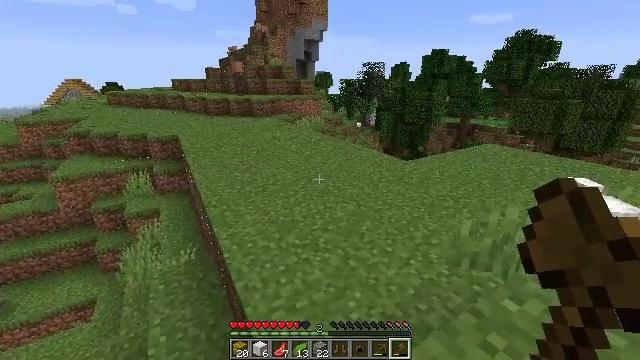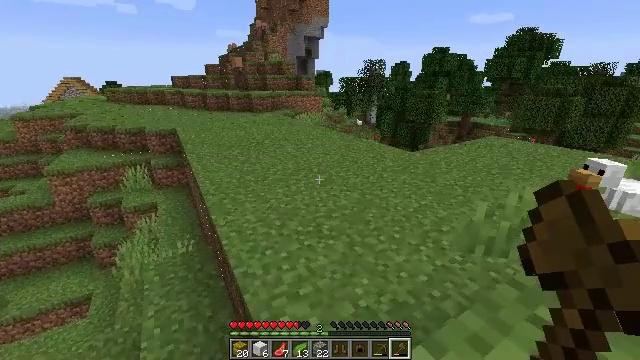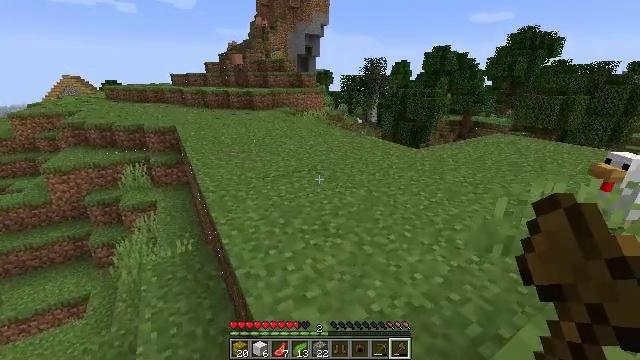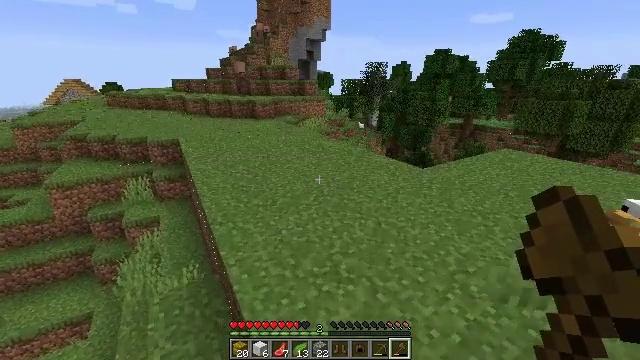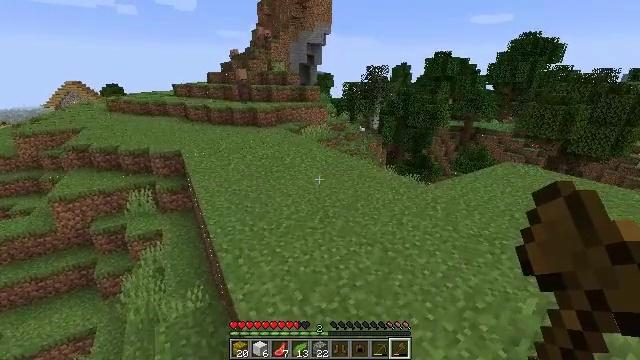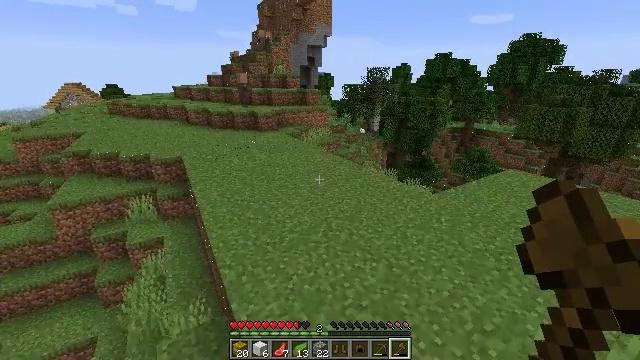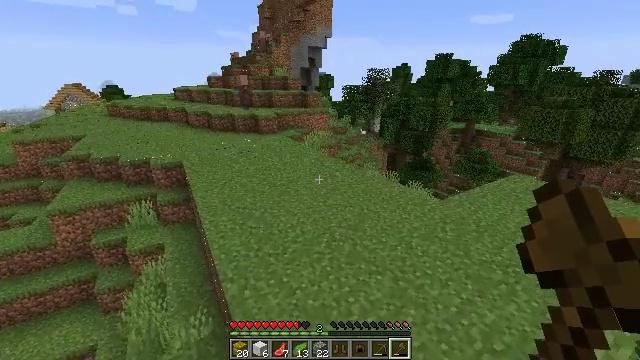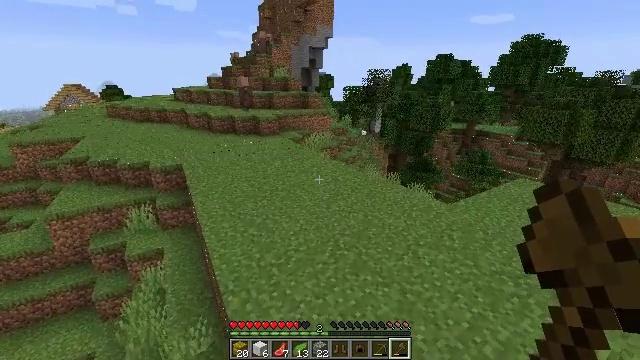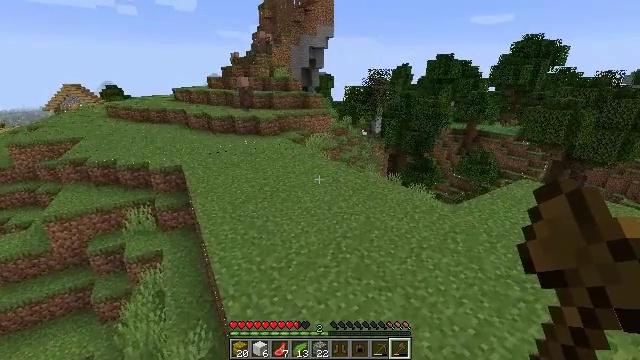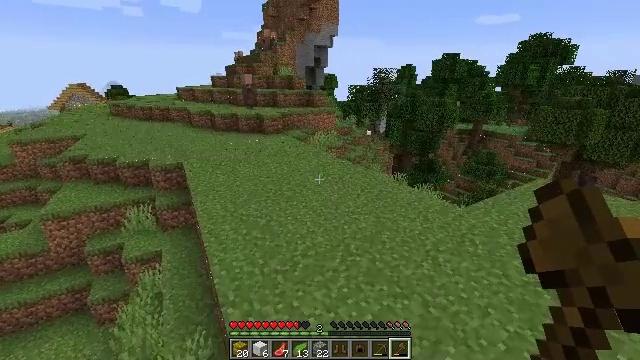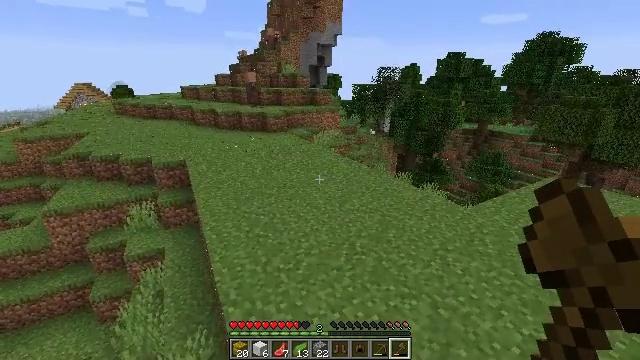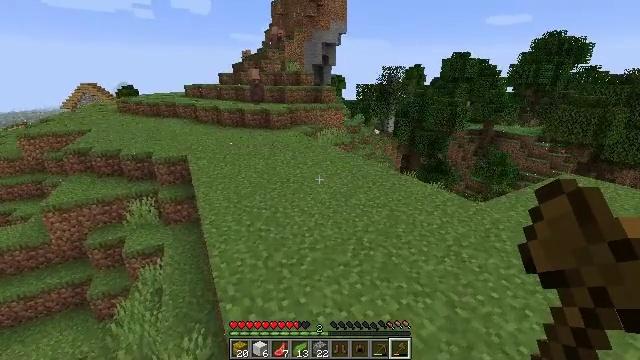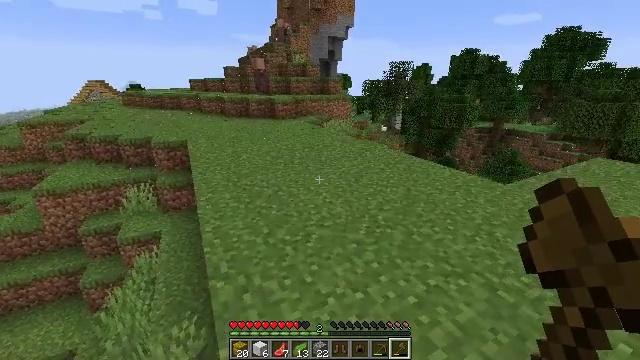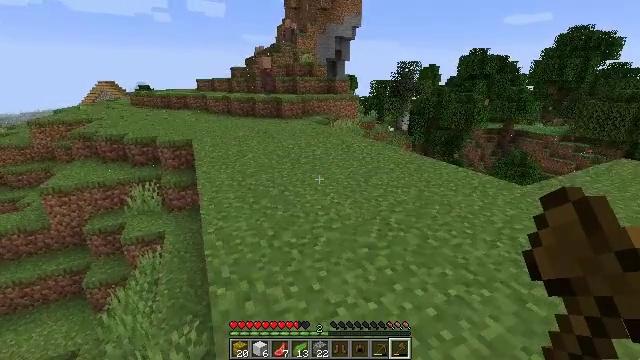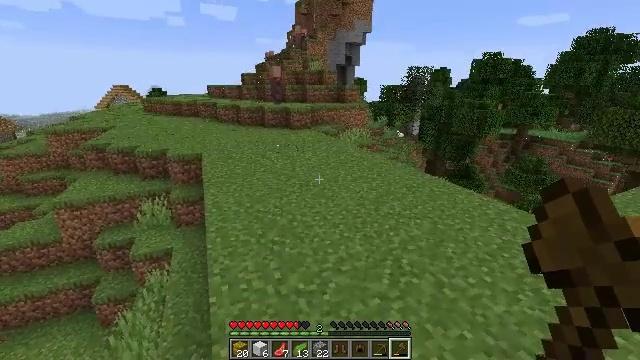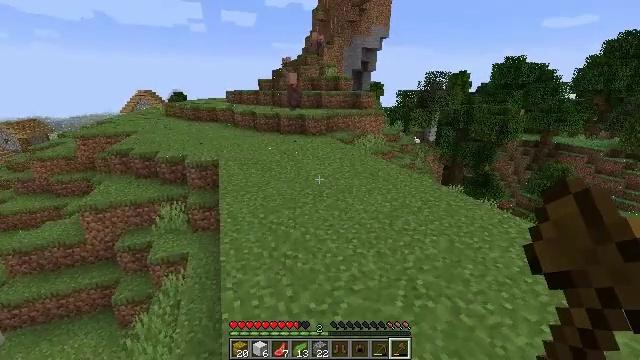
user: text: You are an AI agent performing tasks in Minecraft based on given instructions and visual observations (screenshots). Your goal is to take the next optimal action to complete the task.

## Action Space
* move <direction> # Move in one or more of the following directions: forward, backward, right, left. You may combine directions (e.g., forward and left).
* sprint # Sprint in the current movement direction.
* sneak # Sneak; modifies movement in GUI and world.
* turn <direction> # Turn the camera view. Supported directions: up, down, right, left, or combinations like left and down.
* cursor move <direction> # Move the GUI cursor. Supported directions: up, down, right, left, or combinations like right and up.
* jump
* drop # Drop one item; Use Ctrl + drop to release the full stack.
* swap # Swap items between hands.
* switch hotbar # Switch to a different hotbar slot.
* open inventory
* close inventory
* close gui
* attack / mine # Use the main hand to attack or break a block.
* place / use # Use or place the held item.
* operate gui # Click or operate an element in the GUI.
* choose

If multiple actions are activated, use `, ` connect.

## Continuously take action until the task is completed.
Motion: motion action
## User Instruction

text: Harvest the oxeye daisy.
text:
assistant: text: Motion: move forward, sprint, jump
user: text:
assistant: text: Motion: move forward, sprint, jump
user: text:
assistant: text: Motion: move forward, jump
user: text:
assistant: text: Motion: move forward, jump
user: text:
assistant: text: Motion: move forward, jump
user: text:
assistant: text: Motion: move forward, jump
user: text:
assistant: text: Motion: move forward, jump
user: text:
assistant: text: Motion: move forward, jump
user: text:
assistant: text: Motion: move forward, jump
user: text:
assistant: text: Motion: move forward, jump
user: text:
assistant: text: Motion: move forward, sprint, jump
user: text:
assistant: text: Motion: move forward, sprint, turn left, jump
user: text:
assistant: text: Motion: move forward, sprint, turn left, jump
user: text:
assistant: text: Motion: move forward, sprint, turn left, jump
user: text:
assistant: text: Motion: move forward, turn left, jump
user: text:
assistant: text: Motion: move forward, turn left and up, jump
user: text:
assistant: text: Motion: move forward, turn left and up, jump
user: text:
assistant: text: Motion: move forward, jump
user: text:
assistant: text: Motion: move forward, jump
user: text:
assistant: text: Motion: move forward, sprint, jump
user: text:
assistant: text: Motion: move forward, sprint, jump
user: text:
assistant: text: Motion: move forward, sprint, jump
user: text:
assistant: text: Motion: move forward, sprint, jump
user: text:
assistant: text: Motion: move forward, jump
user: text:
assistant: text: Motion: move forward, jump
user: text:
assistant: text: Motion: move forward, jump
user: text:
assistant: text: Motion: move forward, jump
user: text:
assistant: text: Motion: move forward, sprint, jump
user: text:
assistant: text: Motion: move forward, sprint, jump
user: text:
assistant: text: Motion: move forward, sprint, jump